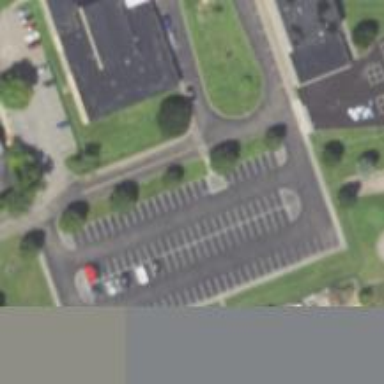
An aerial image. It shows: Parking space is available.